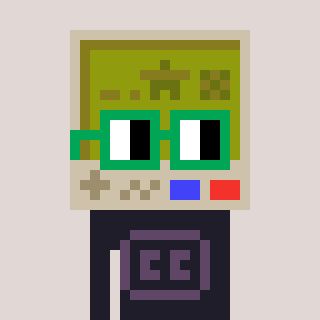
a pixel art character with square green glasses, a gameboy-shaped head and a grayscale-colored body on a warm background